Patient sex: M
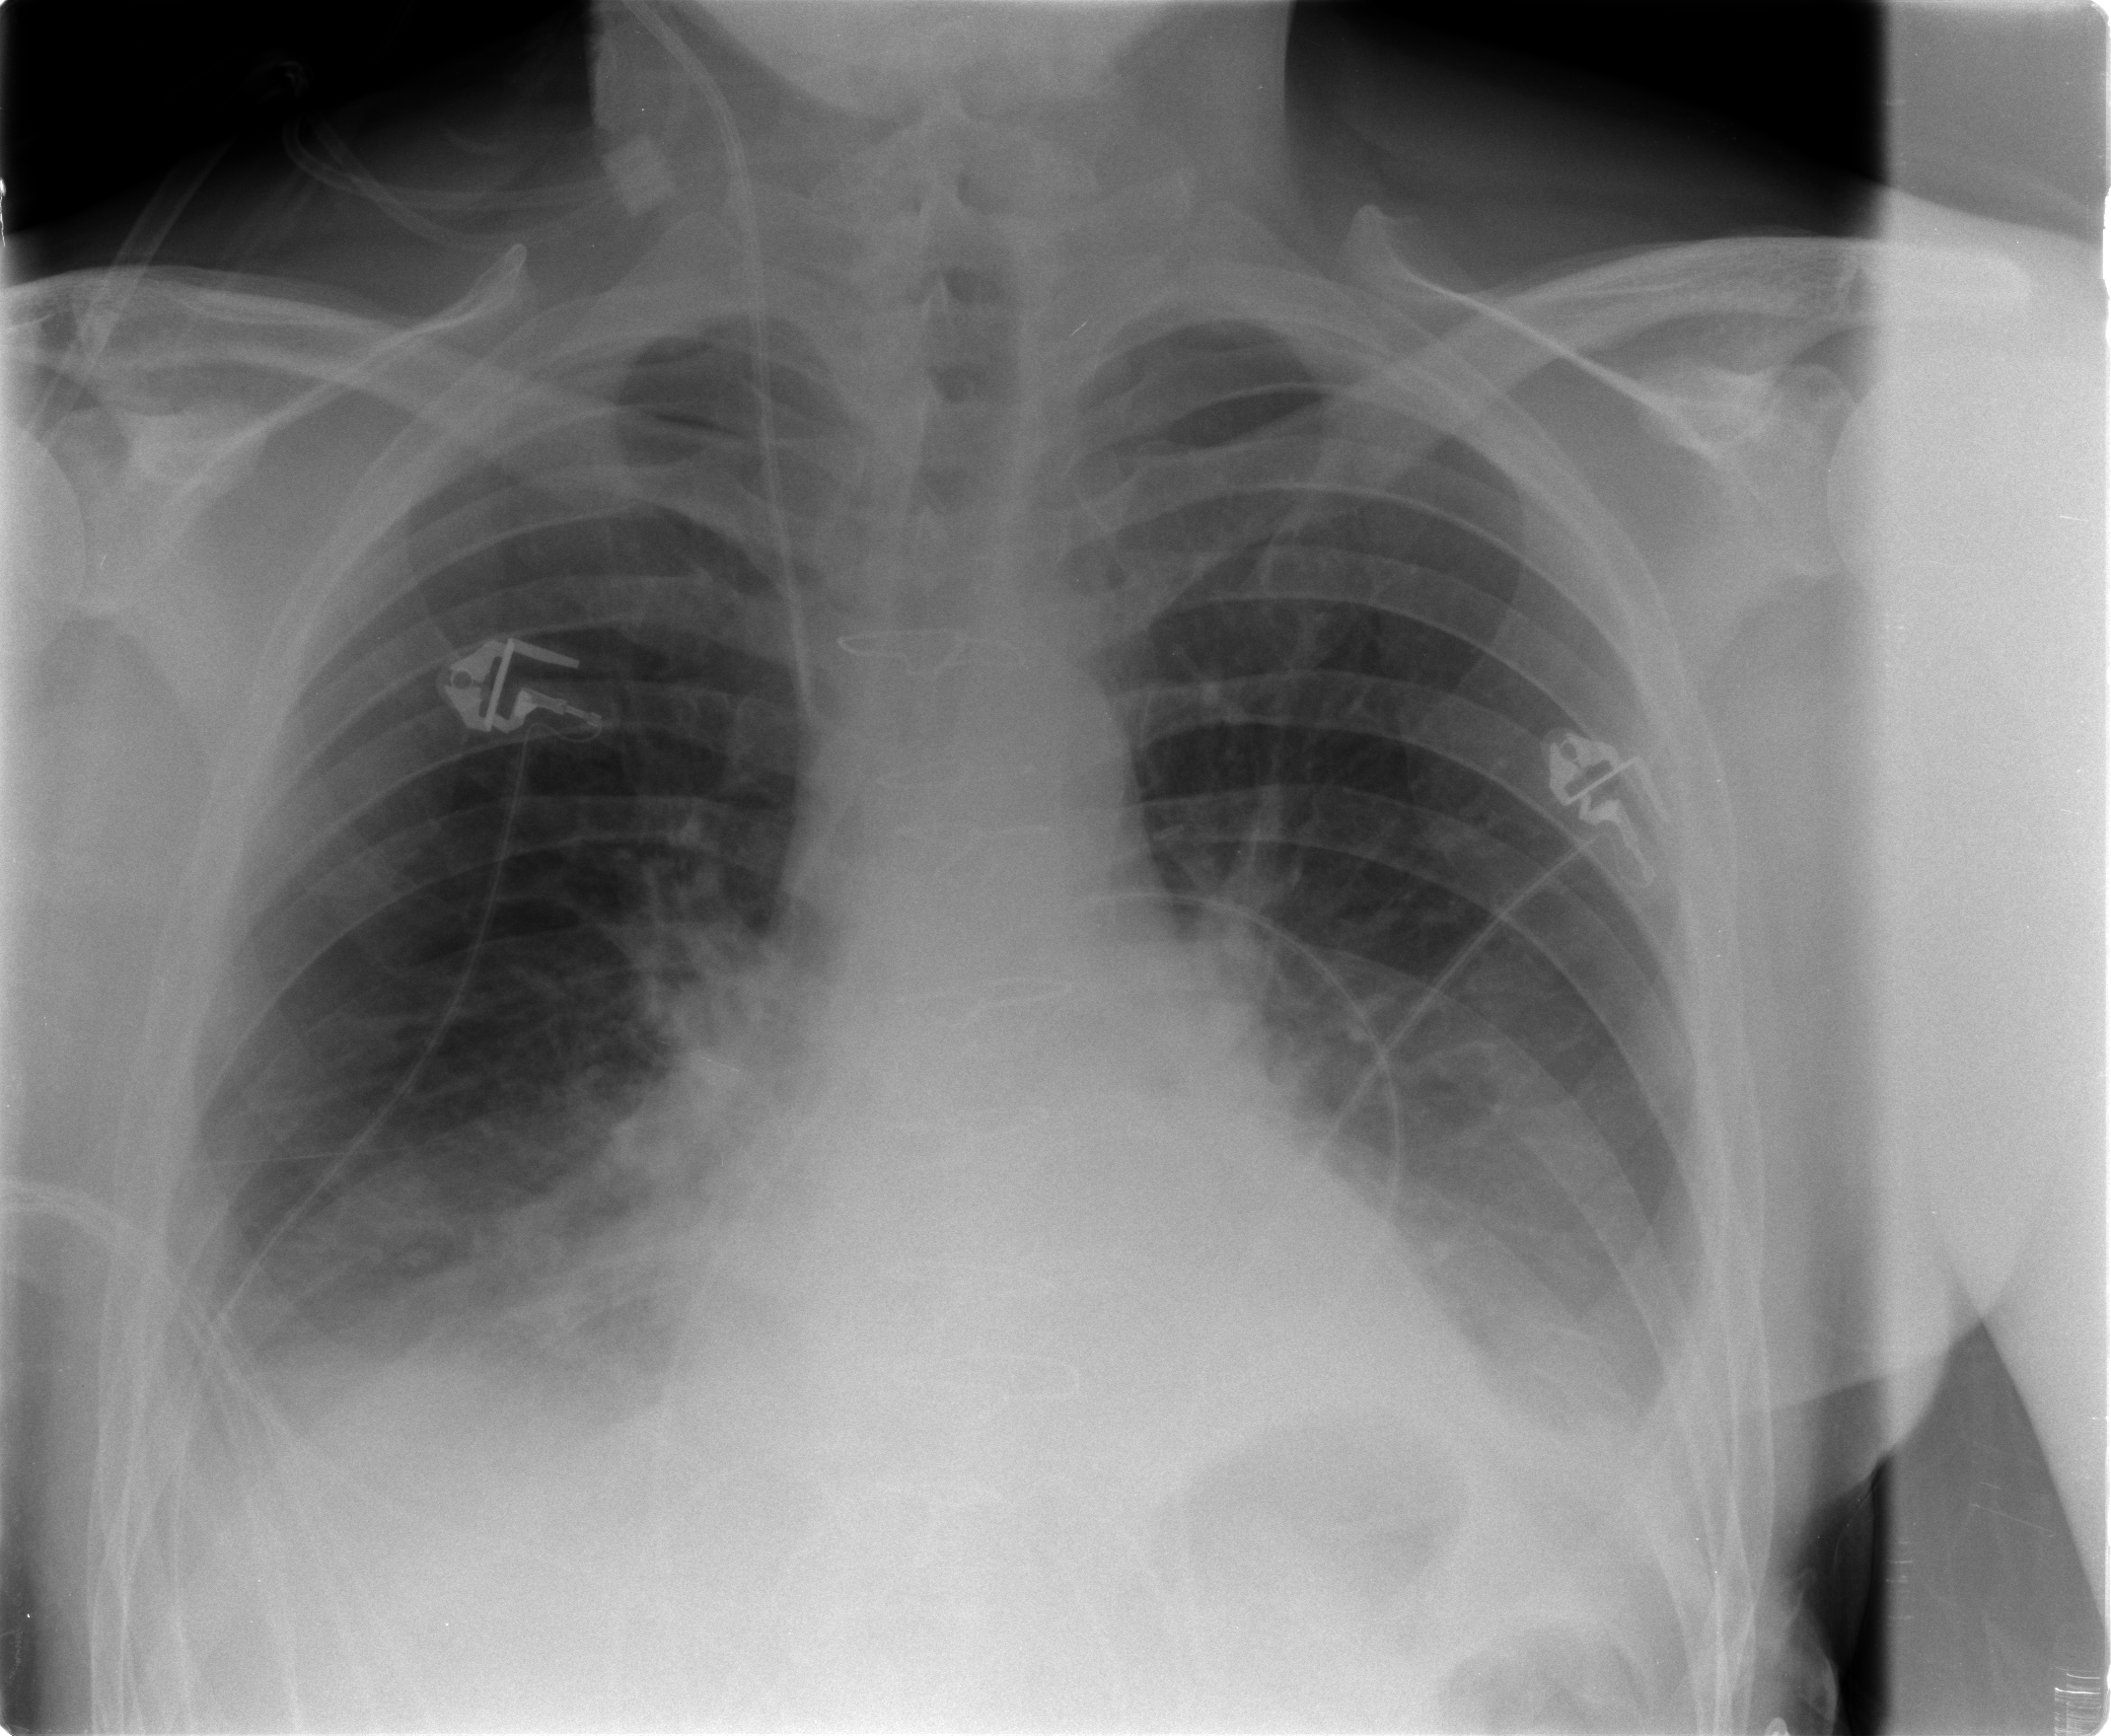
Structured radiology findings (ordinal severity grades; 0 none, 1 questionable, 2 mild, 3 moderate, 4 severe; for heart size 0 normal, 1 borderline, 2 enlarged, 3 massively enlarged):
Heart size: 2
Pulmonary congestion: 2
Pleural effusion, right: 1
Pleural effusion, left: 1
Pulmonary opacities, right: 0
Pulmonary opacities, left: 0
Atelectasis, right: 2
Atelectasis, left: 2